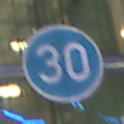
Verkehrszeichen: VorgeschriebeneMindestgeschwindigkeit
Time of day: Night
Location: Outdoor (Urban)
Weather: PartlyCloudy
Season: NotSpecified
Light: Artificial